Field crop: maize
Growth stage: 1
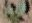
Species: datura